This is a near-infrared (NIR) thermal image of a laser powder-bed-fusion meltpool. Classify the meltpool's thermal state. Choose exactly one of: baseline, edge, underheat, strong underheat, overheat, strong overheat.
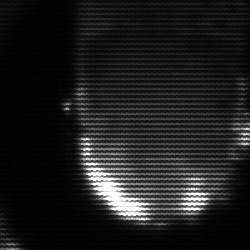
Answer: baseline